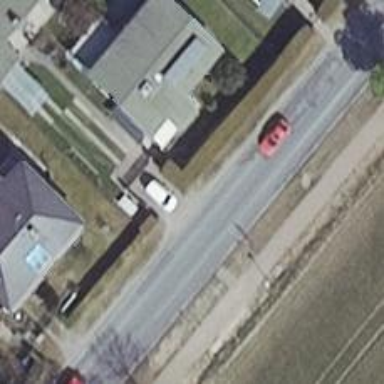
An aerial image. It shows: Driveway leading to service road.